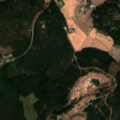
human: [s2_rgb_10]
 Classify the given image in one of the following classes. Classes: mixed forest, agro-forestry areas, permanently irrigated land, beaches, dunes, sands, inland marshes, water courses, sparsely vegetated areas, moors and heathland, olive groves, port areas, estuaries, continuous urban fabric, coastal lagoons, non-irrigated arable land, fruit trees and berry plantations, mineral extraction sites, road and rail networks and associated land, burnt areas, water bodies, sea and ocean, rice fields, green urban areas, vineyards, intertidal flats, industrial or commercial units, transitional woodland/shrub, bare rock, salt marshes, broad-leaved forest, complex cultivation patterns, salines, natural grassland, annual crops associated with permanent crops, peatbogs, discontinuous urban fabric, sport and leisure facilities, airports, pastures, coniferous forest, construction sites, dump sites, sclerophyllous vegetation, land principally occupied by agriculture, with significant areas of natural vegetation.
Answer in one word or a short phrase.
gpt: mineral extraction sites, land principally occupied by agriculture, with significant areas of natural vegetation, coniferous forest